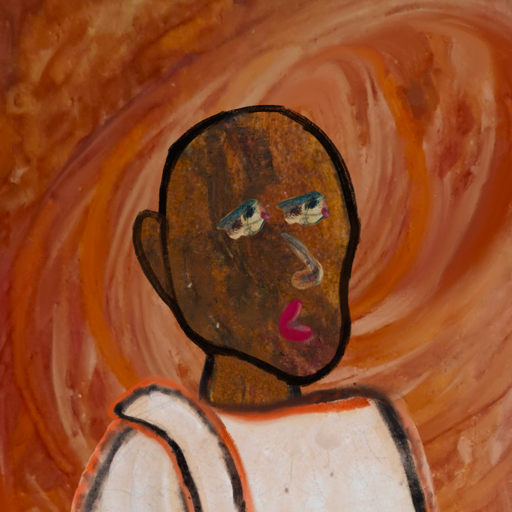
Background: Pious_Lady, Head And Neck Side: Mosgoul, Face Side: Pipe, Bust: Roy_Bahadur, Hair Side: Blank, Head Accessory: Blank, Second Necklace: Blank, Necklace: Blank, Baby: Blank